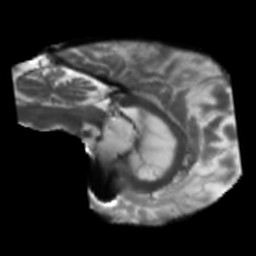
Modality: T2w
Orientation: sagittal
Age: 75
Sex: male
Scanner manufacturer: siemens
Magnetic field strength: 3 T
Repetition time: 5.47 s
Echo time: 0.0854 s